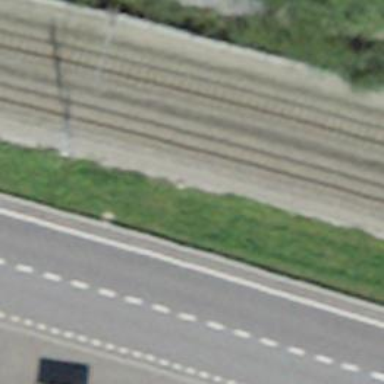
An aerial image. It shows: Narrow-gauge railway with 1 track. The tracks are electrified with contact line.